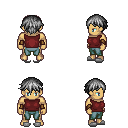
a pixel art fantasy rpg character, male body template, human, tanned skin, maroon sleeveless shirt, teal pants, gray short bangs hairstyle, leather bracers, white slippers, four views (front, back, left, right), 2x2 character sprite sheet, small pixel art, hard edges, no anti-aliasing